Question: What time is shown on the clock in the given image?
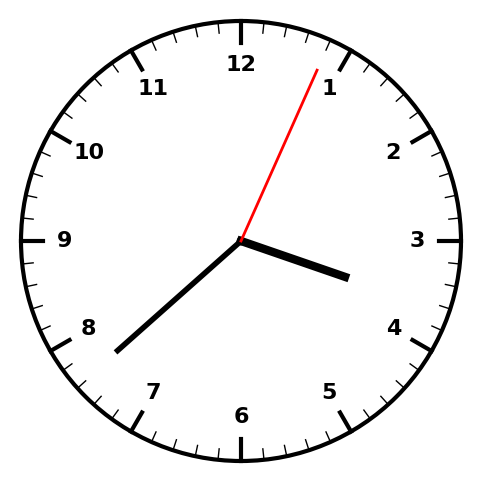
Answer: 03:38:04